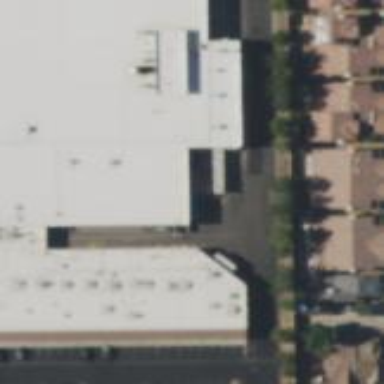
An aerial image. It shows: Retail building.